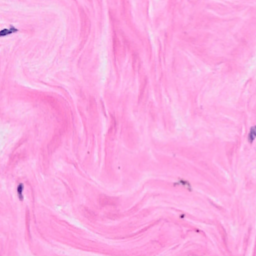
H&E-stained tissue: Breast